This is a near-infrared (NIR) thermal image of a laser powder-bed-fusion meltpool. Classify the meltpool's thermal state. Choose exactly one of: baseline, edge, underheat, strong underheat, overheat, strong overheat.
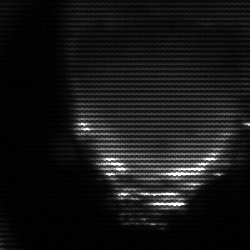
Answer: edge